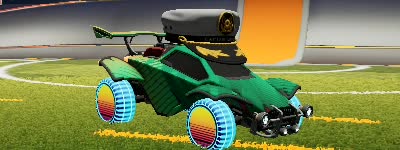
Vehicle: octane